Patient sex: M
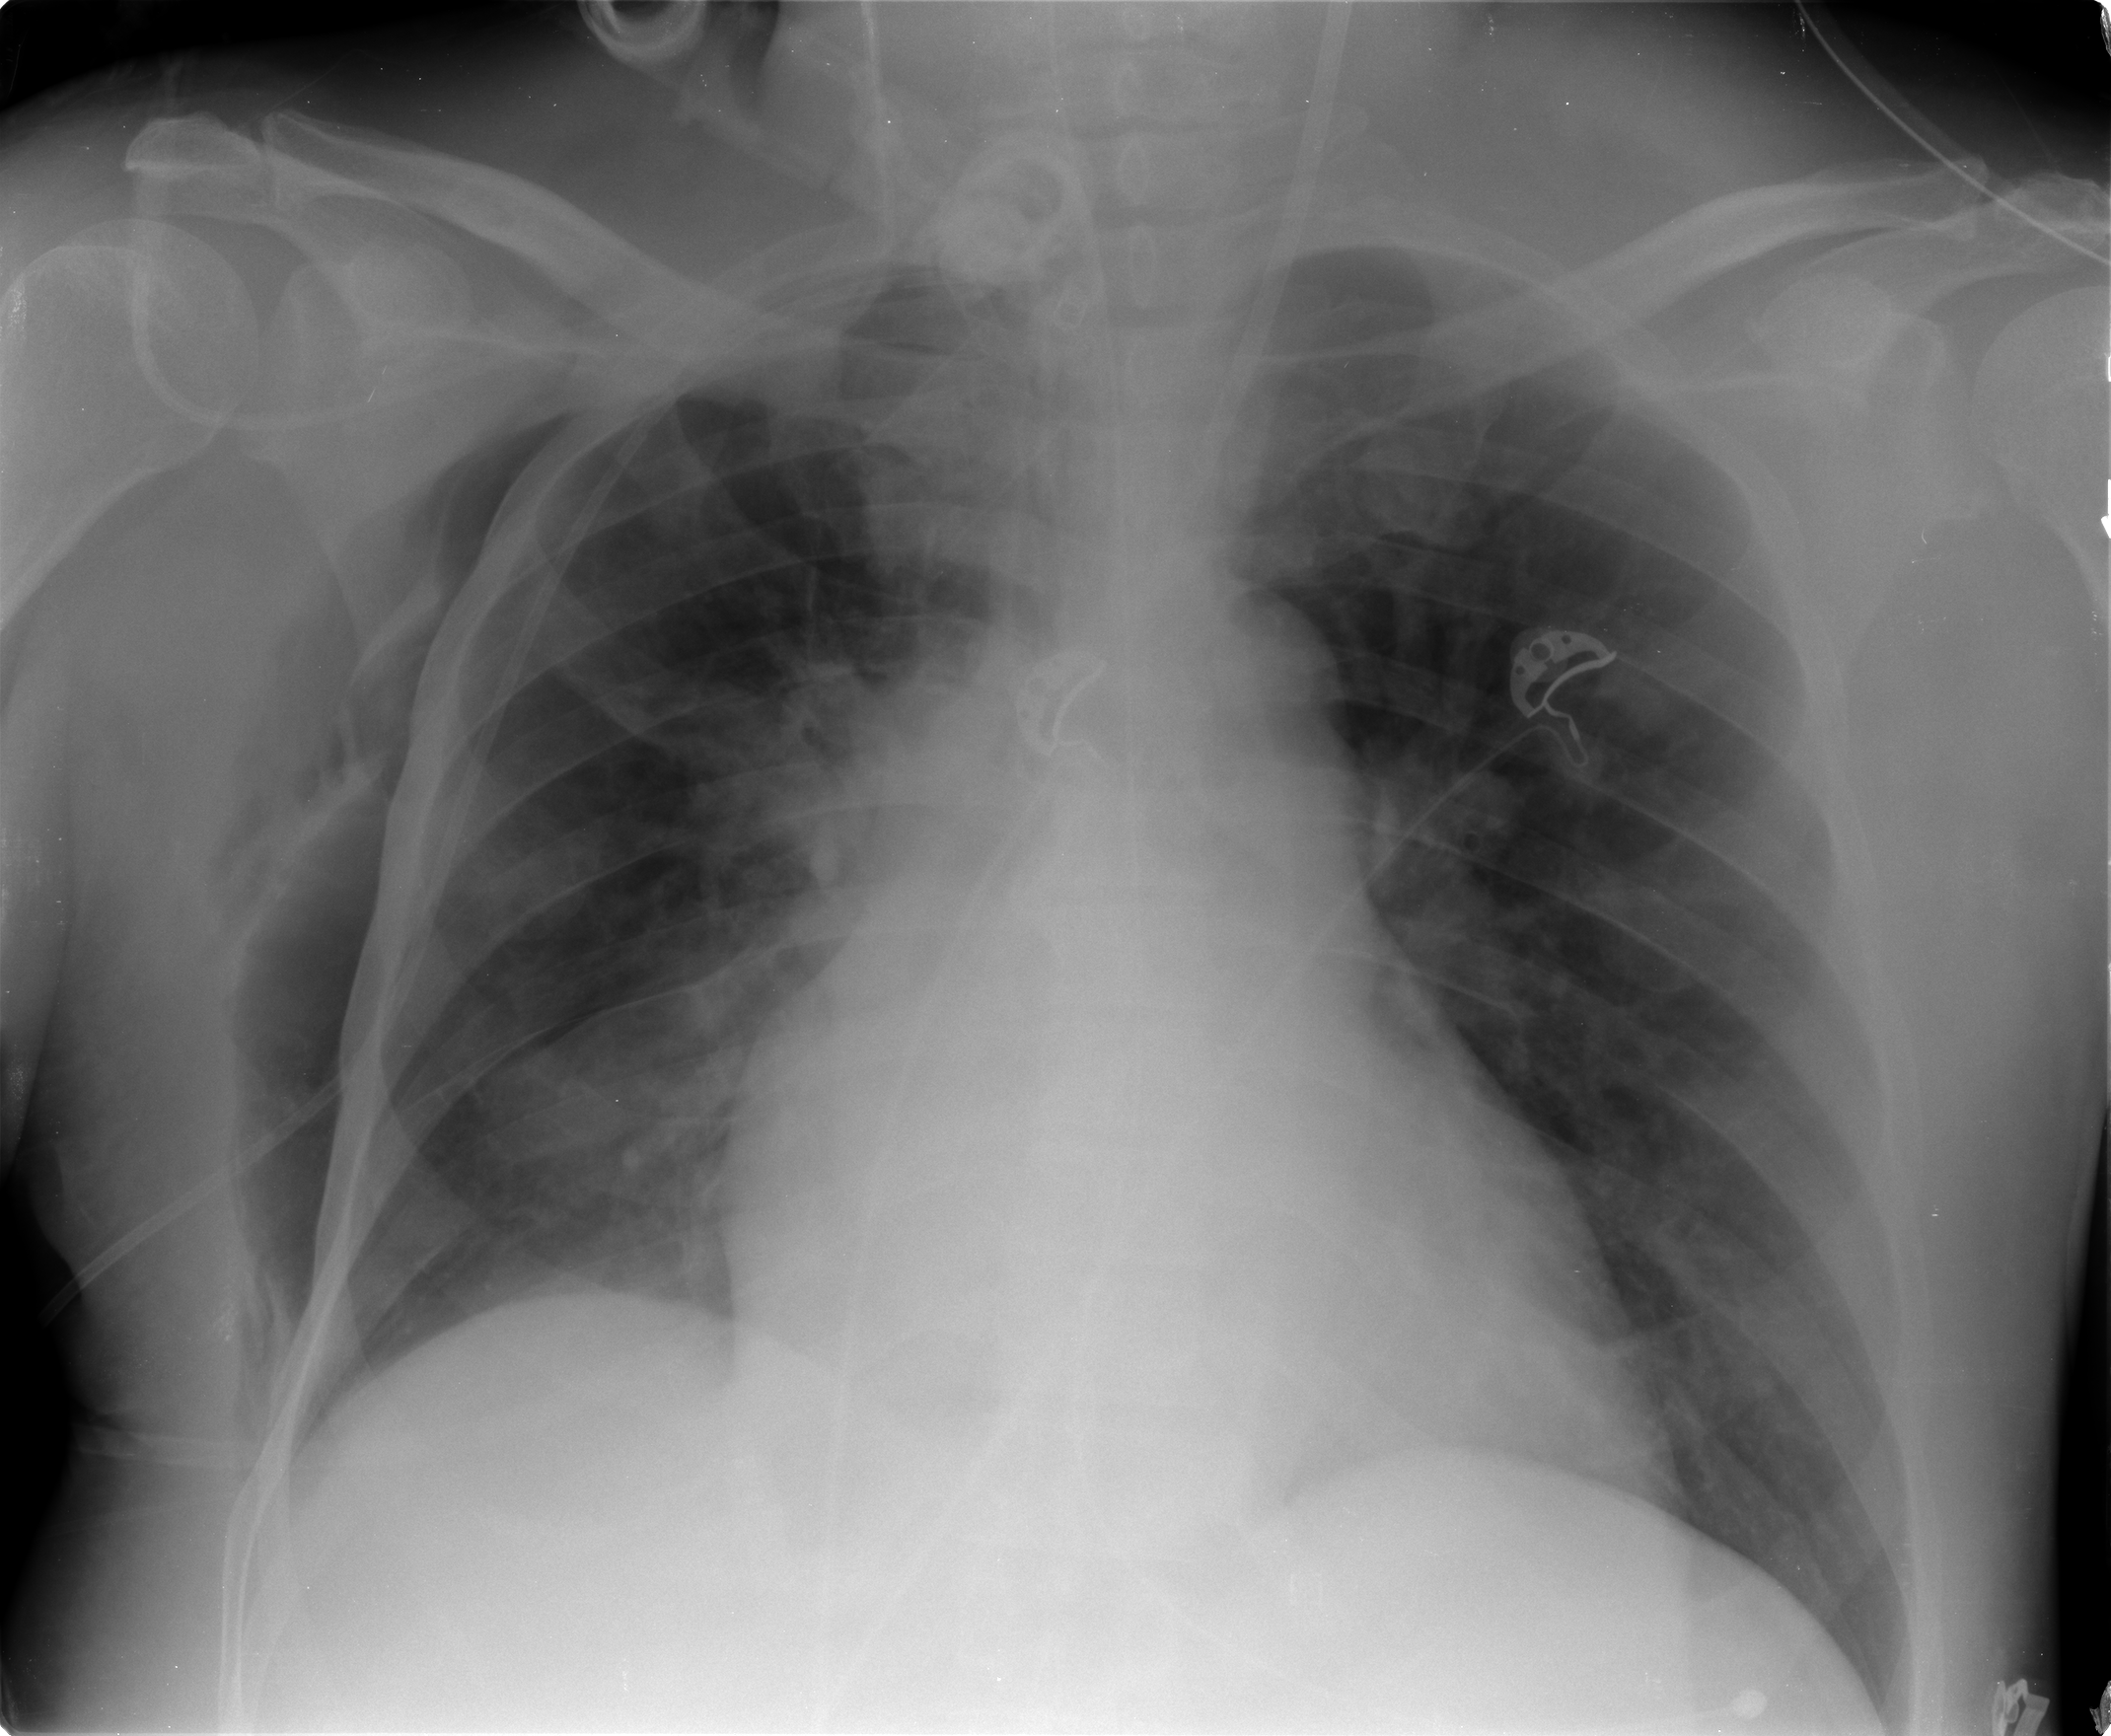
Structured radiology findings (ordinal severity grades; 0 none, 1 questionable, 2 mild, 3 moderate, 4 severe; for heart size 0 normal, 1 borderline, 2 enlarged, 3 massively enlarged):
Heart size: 2
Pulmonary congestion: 1
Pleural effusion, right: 0
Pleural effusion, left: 0
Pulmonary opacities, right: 0
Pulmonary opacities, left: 0
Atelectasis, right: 2
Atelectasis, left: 2